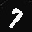
Label: 7